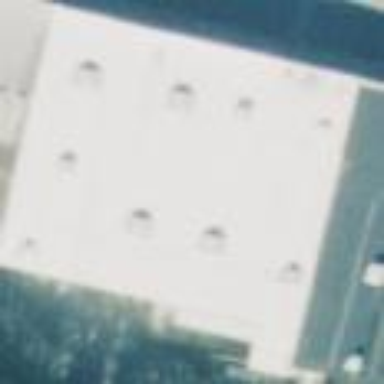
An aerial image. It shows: Building.